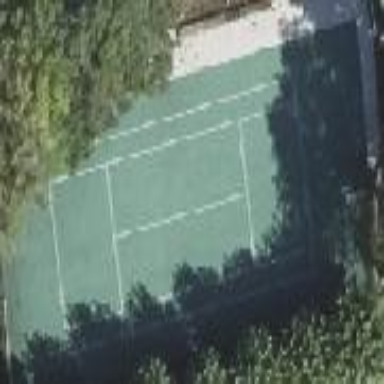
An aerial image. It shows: Tennis court on the leisure land pitch.